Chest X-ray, PA view. Patient: 62 years old, sex F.
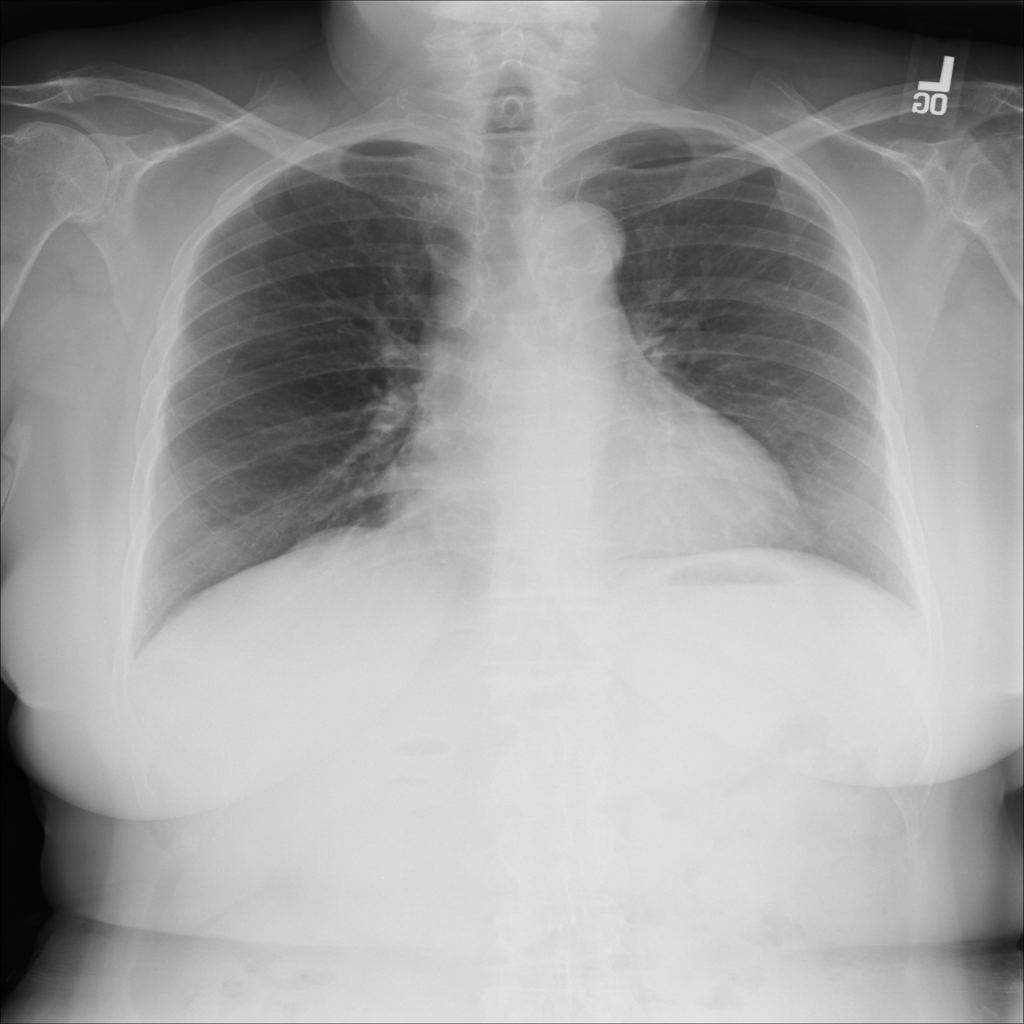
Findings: No Finding